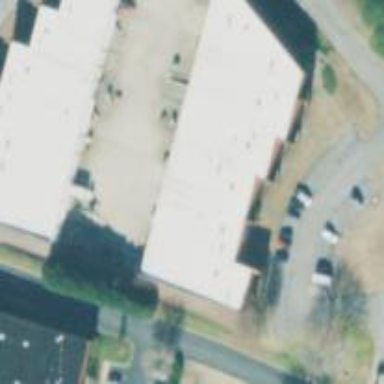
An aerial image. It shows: Warehouse.